Question: We have added in our categories trees some attributes to the categories

Its posible to make a foreach 'Mage::getModel(custom categories)' to get all the value of the custom categories?
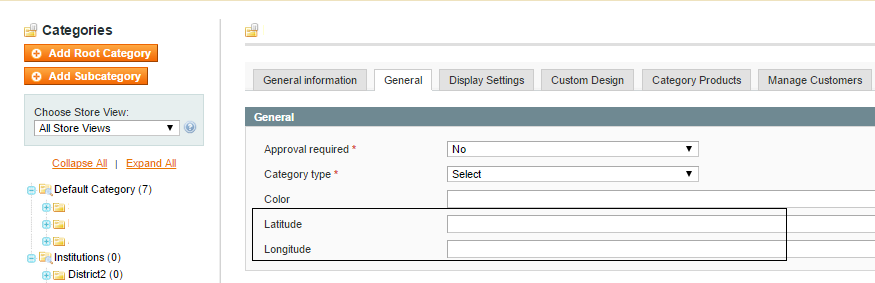
Answer: You should be able to access those attributes but you will need to load the category first. Now just getting the custom attributes might be a little harder.
'''
$cateogry = Mage::getModel('catalog/category')->load('category here');
//this could get you all attributes
$attributes = $category->getAttributes();
//this would get you just the two attributes that look custom above
$customAttributes = array(
'latitude' => $category->getLatitude(),
'longitude' =>$category->getLongitude(),
);
'''
I hope this helps!